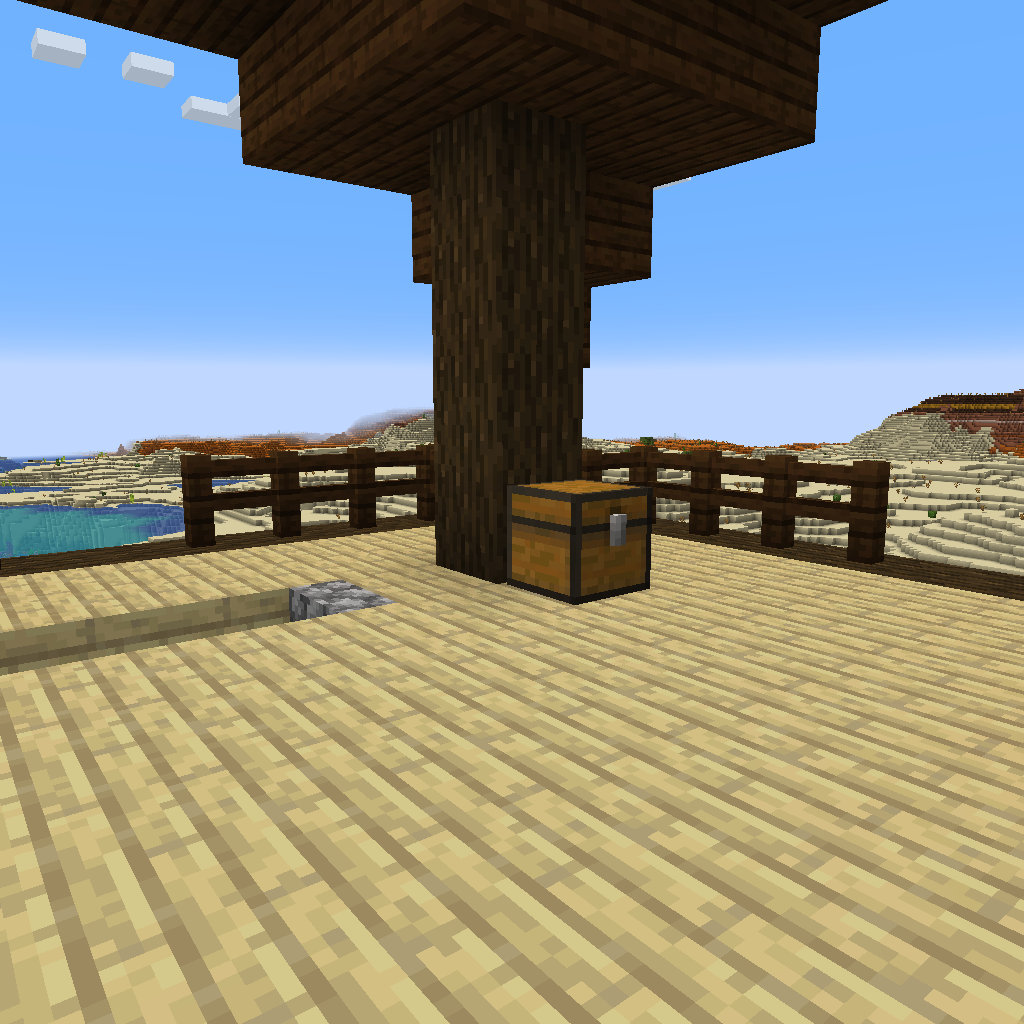
top of pillager outpost tower and wooden chest